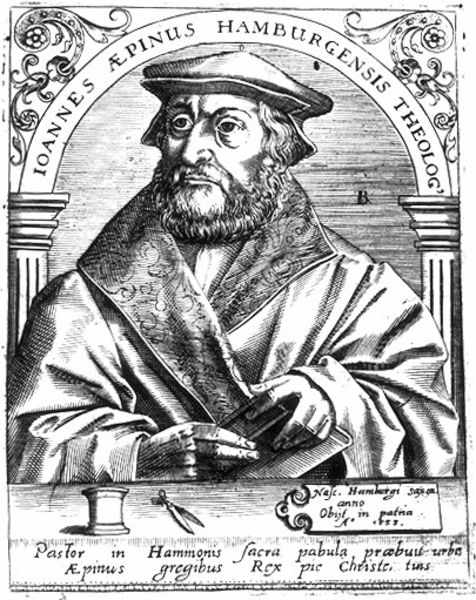
Titel: Bildnis des Johann Aepinus
Künstler: Matthaeus (d.Ä.) Becker
Institution: (Seriendruck)
Schlagwörter: hand, kopf, mann, schatten, umhang, weiß, finger, frisur, grau, handschuhe, hut, licht, mund, nase, profil, schwarz, skizze, stirn, säule, säulen, zeichnung, blick, hund, muster, ornament, bart, hemd, kappe, mütze, architektur, augen, bibel, falten, gesicht, johannes, kleidung, kragen, mensch, rahmen, vollbart, ärmel, bildnis, herr, hände, portrait, porträt, kirche, futter, gewand, haare, mantel, instrumente, bruststück, frontal, locken, renaissance, seide, kanneliert, ranken, kopfbedeckung, schrift, wangen, bücher, bogen, grafik, graphik, schriftzug, dekoration, tafel, inschrift, brauen, glanz, pupillen, floral, verzierung, faden, faltenwurf, foto, name, gefäß, schere, buch, religion, geld, deko, druck, schraffur, radierung, stich, seite, schwarzweiß, text, plakette, beschriftung, bleistift, schachtel, fass, brokat, stirnfalte, kapitelle, kapitell, barett, pfarrer, pastor, kanneluren, gelehrter, monarch, persönlichkeit, textil, kupferstich, garn, schwar, groteske, latein, lateinisch, schriftfeld, umschrift, skitze, hamburg, oranment, büchse, spule, zwirn, gefüttert, theologe, schneider, blid, theologie, reanaissance, bogenschrift, schriftbogen, tehologe, ioannes, ionnes, aepinus, johannes aepinus, b, 1560, ornmaent, zeichnugmensch, apinus, hamburgensis